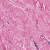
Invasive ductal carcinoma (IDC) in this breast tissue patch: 0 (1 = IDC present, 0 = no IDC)